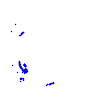
Particle: kaon